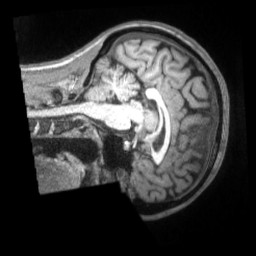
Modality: T1w
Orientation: sagittal
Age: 23
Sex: female